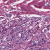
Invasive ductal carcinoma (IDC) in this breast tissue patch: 1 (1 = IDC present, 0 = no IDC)